Question: I'm writing a lesson observation system for the school I work at.
The database structure looks like this:

I'm currently developing the input form for the 'Observations' table and quite a few of its fields require tick-boxes. For example, the 'Focus' field can be any number of twelve options; the 'Positive' and 'Negative' field can each be any number of nearly twenty options.
In the image above, I've used 'VARCHAR' to allow for a 'serialize''d array.
However, I'm starting to wonder if this is the best route to go down, especially considering I may want to do some semi-complex analysis of the data such as 'top 5 staff for a specific positive attribute such as behaviour' (which would involve counting the number of 'behaviour' attributes each member of staff had under the 'Positive' field in the 'Observations' table).
Two questions here;
- 'Focus''ID''Observation_ID''Focus_ID''Focus_ID''focii''Focus_ID''Title''Focus''Positive''Development'- 'Observations''focuses''positives''developments'
Thanks in advance,
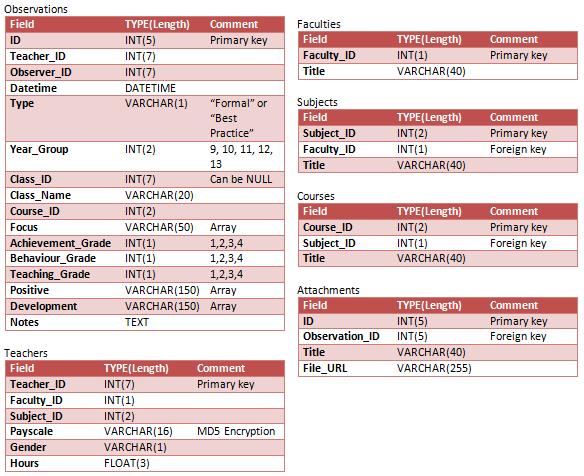
Answer: Yes, you should always normalise in this kind of situations. Storing serialised data is hellish if you wanna do calculations or even modifications. (How are you gonna remove the 3rd element?)
Example of a query:
'''
SELECT
o.id,
COUNT(f.id) AS number_of_focusses
FROM
observations o
INNER JOIN focuses f
ON f.observation_id = o.id
GROUP BY id
'''
This would give you the number of 'focus records' belonging to each observation.